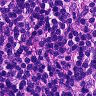
Metastatic tissue present: no